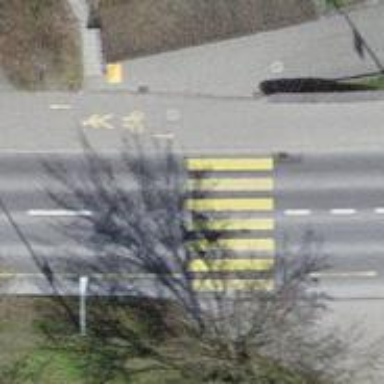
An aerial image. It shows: Kerb serving as barrier.